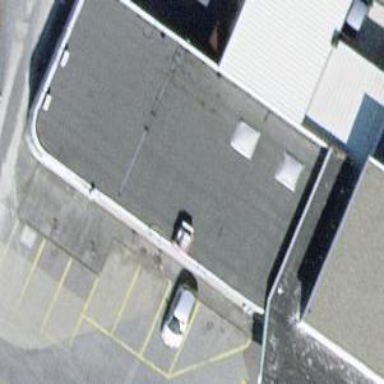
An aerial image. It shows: Veterinary facility.